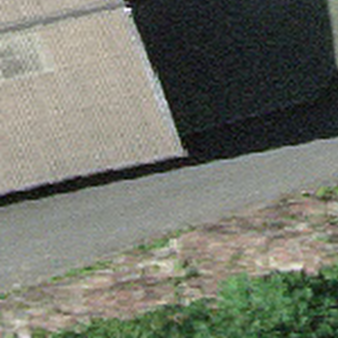
Label: other